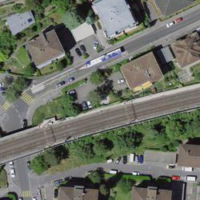
EUNIS habitat code: 55
Species observed at this site:
Portulaca oleracea